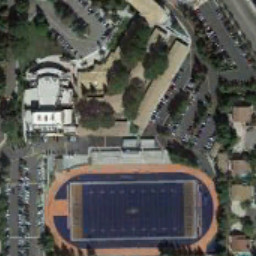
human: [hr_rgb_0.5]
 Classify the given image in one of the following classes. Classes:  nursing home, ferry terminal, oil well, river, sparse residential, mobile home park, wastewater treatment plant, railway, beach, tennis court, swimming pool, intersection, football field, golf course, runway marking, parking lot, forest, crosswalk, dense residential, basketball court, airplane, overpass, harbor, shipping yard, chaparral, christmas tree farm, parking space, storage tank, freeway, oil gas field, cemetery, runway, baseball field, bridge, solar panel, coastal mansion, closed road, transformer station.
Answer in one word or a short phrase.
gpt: football field